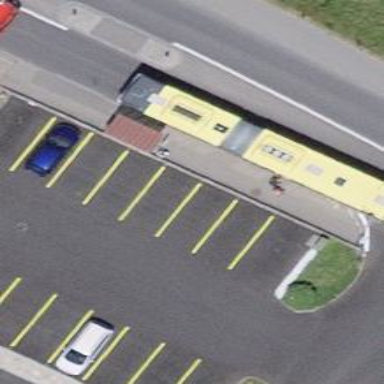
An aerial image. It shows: Bus stop along the road.